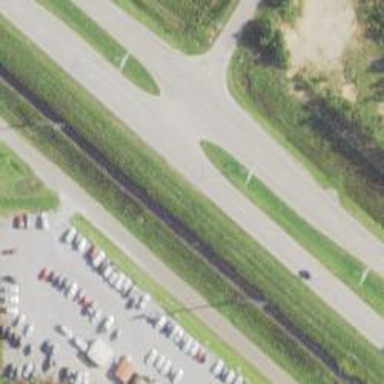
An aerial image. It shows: Primary highway that functions as expressway.